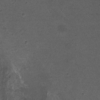
Label: not_dusty